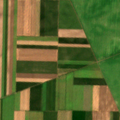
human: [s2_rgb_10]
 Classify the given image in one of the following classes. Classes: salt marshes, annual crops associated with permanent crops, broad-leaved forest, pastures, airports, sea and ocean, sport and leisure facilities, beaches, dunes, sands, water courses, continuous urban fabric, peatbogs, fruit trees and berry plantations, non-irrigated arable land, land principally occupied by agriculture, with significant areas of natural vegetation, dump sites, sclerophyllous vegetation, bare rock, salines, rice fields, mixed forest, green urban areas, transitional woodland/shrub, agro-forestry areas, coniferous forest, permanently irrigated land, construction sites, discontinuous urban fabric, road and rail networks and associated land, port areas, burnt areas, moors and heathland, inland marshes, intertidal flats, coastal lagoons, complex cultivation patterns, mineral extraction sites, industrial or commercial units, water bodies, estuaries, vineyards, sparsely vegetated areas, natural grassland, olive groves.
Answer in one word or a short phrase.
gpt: non-irrigated arable land